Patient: sex M, age 47
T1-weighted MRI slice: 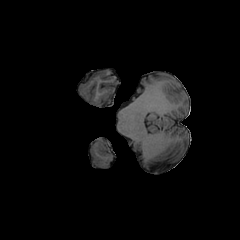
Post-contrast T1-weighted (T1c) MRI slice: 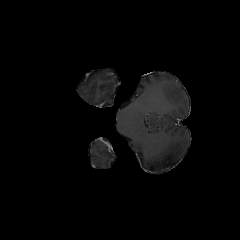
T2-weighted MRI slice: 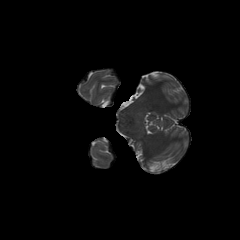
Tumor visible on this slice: no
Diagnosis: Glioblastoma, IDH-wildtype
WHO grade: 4